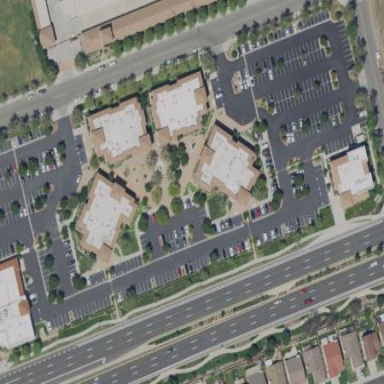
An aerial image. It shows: Parking area with surface.